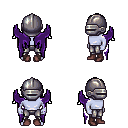
a pixel art fantasy rpg character, male body template, dark elf, purple skin, purple wings, metal pants, black bangs hairstyle, metal helm, maroon shoes, four views (front, back, left, right), 2x2 character sprite sheet, small pixel art, hard edges, no anti-aliasing